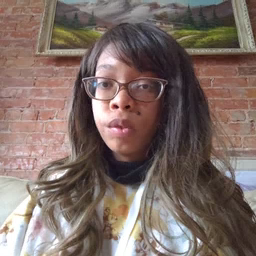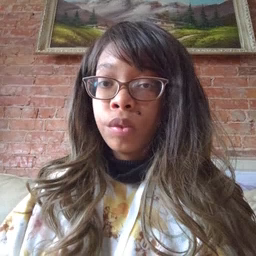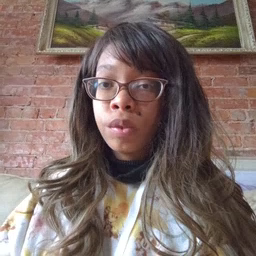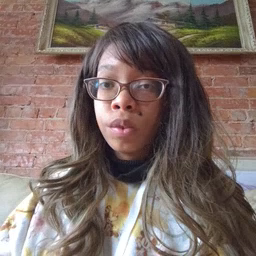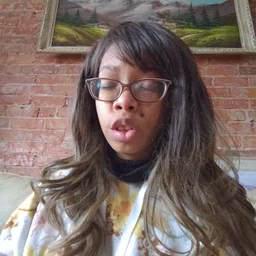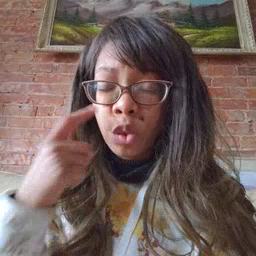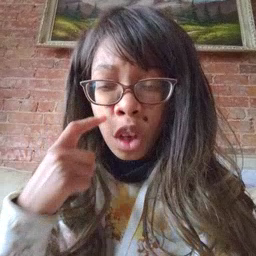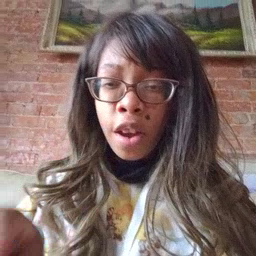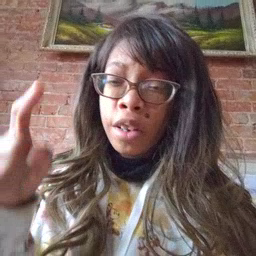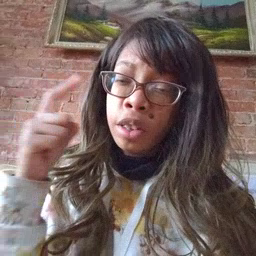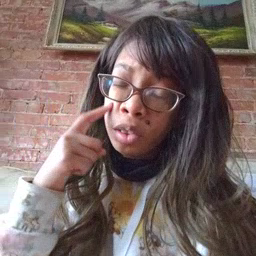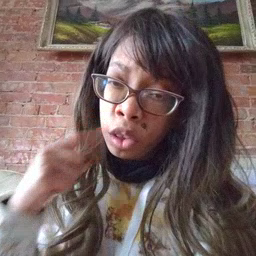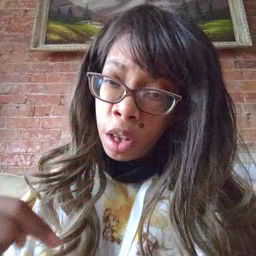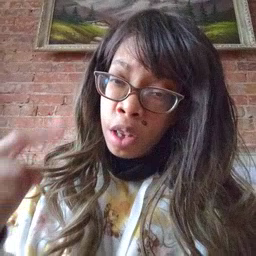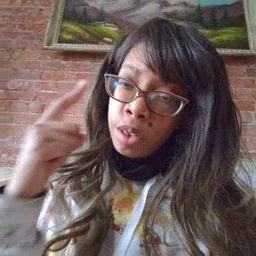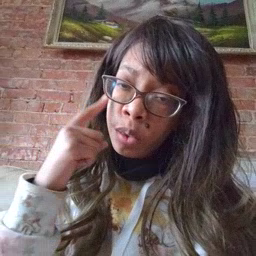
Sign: cry